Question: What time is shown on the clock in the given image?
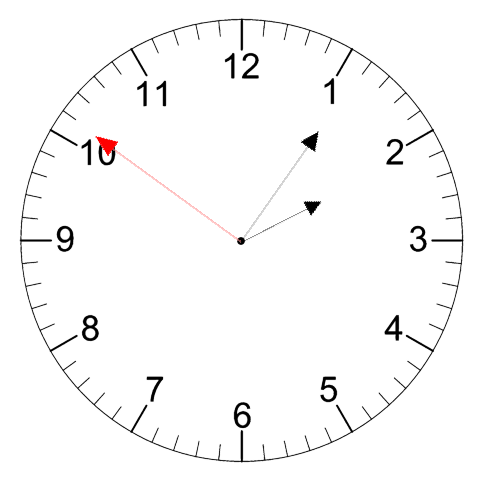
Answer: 02:05:51